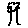
Label: tree